Цилиндрический конденсатор с внешним и внутренним радиусами, равными $R$ и $R - d$ ($d \ll R$) соответственно, высотой $l$ и массой $M$ подвешен на непроводящих шнурах в области вертикального, однородного, магнитного поля $B$. Конденсатор может свободно вращаться (как единое целое) вокруг своей вертикальной оси симметрии, но не может перемещаться по горизонтали. В начальный момент времени конденсатор заряжен, а напряжение между его обкладками равно $V$.  Что произойдёт, если:
Не создавая никакого механического воздействия, закоротить обкладки конденсатора внутри радиальным проводником.
Внезапно выключить магнитное поле?
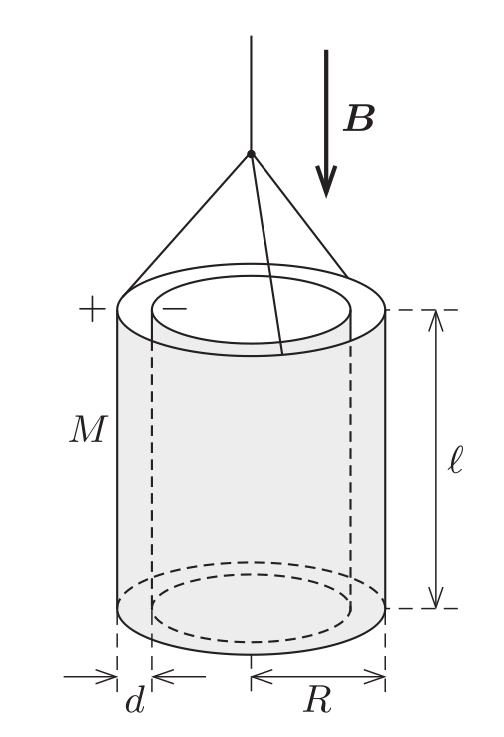
Не создавая никакого механического воздействия, закоротить обкладки конденсатора внутри радиальным проводником.
Ответ: У конденсатора возникнет угловое ускорение, пока угловая скорость не достигнет максимального значения $\omega_{\max} = 2\pi\varepsilon_0\frac{VBl}{M}$

Внезапно выключить магнитное поле?
Ответ: Конденсатор обретёт такую же, как и в случае $a)$ угловую скорость $\omega_{\max} = 2\pi\varepsilon_0\frac{VBl}{M}$
Темы:
T, ★, Электромагнетизм, Магнитный поток, Электромагнитная индукция, 200 задач, Вихревое электрическое поле